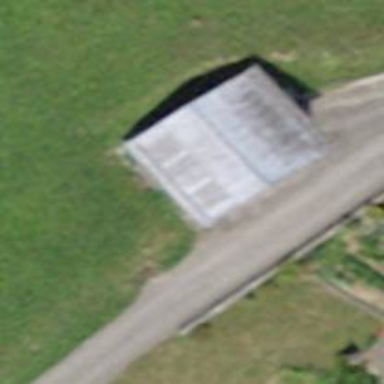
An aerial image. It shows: Shed building.